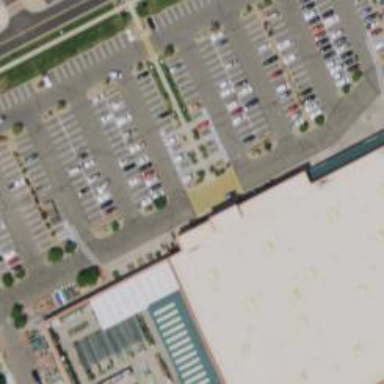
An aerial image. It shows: Parking space.